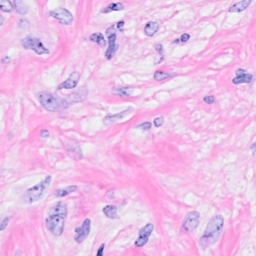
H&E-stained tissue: Breast